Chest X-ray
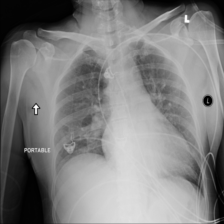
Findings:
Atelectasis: negative
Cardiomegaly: negative
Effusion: negative
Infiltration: negative
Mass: negative
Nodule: negative
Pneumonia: negative
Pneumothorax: negative
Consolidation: positive
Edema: negative
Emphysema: negative
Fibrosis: negative
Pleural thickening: negative
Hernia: negative